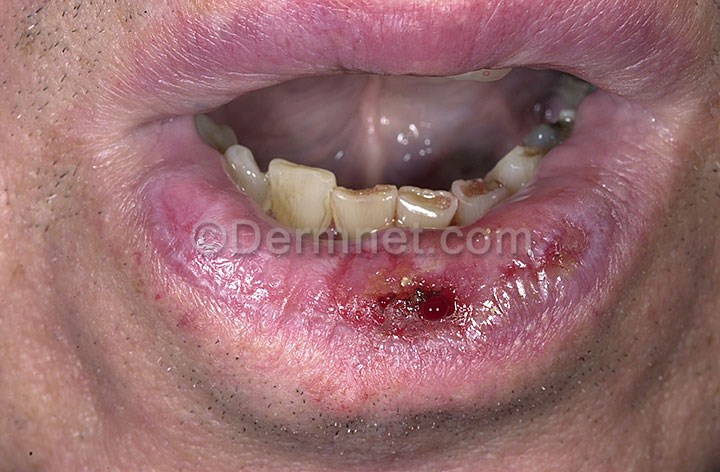
Disease: Actinic Keratosis Basal Cell Carcinoma and other Malignant Lesions